Question: I am looking for some guidance on how to create SVG image composed of paths based on contour line data coming from (geo/topo)JSON and render it with d3.js.
This is an image of what I'd like to create essentially:

Ultimately, I'd like the image to be able to scale responsively, animate (draw in lines, change color interactively) the paths, and be able to swap out different data files to render other images.
I have looked through several guides, tutorials etc, but it seems I am missing some steps or implementing the wrong procedure thus far, so I thought I'd ask here. Thanks for any help.
I'm trying to clarify the best way to do this and figure out what I'm misinterpreting in terms of the capabilities/procedures in d3.js.
I'm creating contour lines from DEM (Digital Elevation Model) data by extracting contours in QGIS. To get the JSON from these I have tried saving as GeoJSON in QGIS, and converting Shapefiles (ESRI .shp) to GeoJSON in OGR2OGR. I have also tried using Node's Topojson (<URL>. For the most part, I've been able to get JSON files, although there might be something wrong with the way I'm converting them, or the original contour data coming from QGIS that makes it incompatible with what I've tried in d3.
The results that I have gotten when the JSON gets rendered basically look like black boxes (looks like improperly rendered polygons gone wild inside the svg container). If I change the fill color to none I see crazy lines all over. I read somewhere that TopoJSON has to be polygons not lines or polylines since it uses arcs, but I got the same results with GeoJSON.
I'm wondering if this is a problem with the way I've exported the contour lines from QGIS and converted to JSON, perhaps the projections are not lining up? There also might be some errors in the lines that were created automatically when converting, but I'm not sure how to fix these. As you can see in the example image, some of my contours are not closed loops because they extend beyond the boundaries of the area I have data for/want to show. Does it make sense that these are supposed to be rendered as polylines or paths?
Also a note, I am not particularly interested in the "geospaciality" of these lines in terms of their lat-long or geographic location in this project. Basically just using contour lines from real geographic data to display the line patterns.
Here is my code:
'''
<script type="text/javascript">
var width = 500,
height = 500;
var svg = d3.select("#section-1-svg").append("svg")
.attr("width", width)
.attr("height", height);
d3.json("contour.json", function(error, contour) {
console.log(contour);
});
var path = d3.geo.path()
.projection(d3.geo.mercator());
d3.json("contour.json", function(error, json) {
svg.selectAll("path")
.data(json.features)
.enter()
.append("path")
.attr("d", path);
});
</script>
'''
So other than just getting this to render on a basic level, other questions are:
Will I be able to select individual lines to animate with for example stroke-dashoffset?
Does this source JSON still contain elevation data so I can color lines based on elevation?
Thanks for your help in getting me on track with this! I would appreciate anyone clarifying this for me and informing me on the best way to render this.
: Using the code from user1614080's example, I'm rendering the lines thus:
'''
svg.selectAll("path")
.data(topo).enter()
.append("path")
.style("fill", "none")
.style("stroke", function(d, i) {
return interp(cScale(d.properties.ELEV));
})
.attr("d", path)
.each(function(d) {
d.totalLength = this.getTotalLength();
console.log(d.totalLength);
})
.attr("stroke-dasharray", function(d) { return d.totalLength + " " + d.totalLength;})
.attr("stroke-dashoffset", function(d) { return d.totalLength; })
.transition()
.delay(function(d, i) { return i * 200; })
.duration(4000)
.ease("linear")
.attr("stroke-dashoffset", "0");
});
'''
But I can't get the effect I need (lines drawing in). They seem to fade in from small dashes instead of drawing the entire dash. I can see in browser that the stroke-dasharray and offset is being assigned correctly, just can't figure out why the transition is not respected.
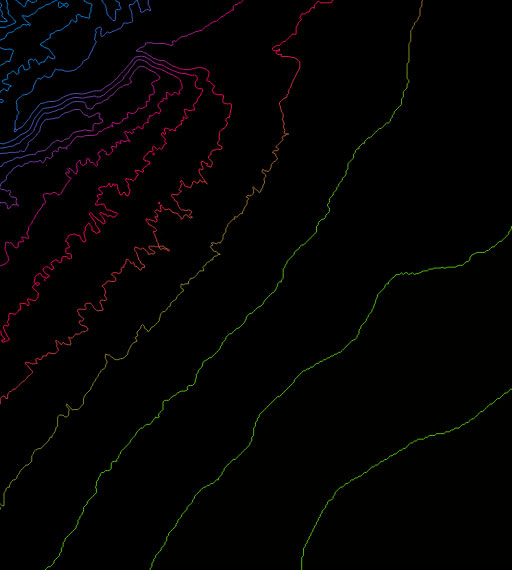
Answer: Following on from what Lar's mentioned I can't really see anything wrong with what you've got there (except that you're two identical d3.json calls but this shouldn't be causing you problems).
The workflow you describe is more or less identical to what I've done before. The only thing that I can think of that might be causing you trouble (although not in the code you've presented) is that topojson's default does not preserve feature properties and you have to use the -p switch.
Anyway, I've been meaning t do a contour example for a while and this seemed like a good opportunity so I created one which you can see <URL>. There's a fair bit of explanation in the code and readme so I hope this helps you along the way.
Once you get your vis working you will be able to create all sorts of interactions etc. For instance in my example you could highlight contours on mouseover events, using the something like the following:
'''
.on("mouseover", highlight)
.on("mouseout", unhighlight(this, d)
function highlight(x) {
var s = d3.select(this);
s.style("stroke", "red");
}
function unhighlight(x,y) {
var old = y.properties.ELEV;
var u = d3.select(x);
u.style("stroke", function(d, i) {
return interp(cScale(old));
})
}
'''
Hope this gets you going